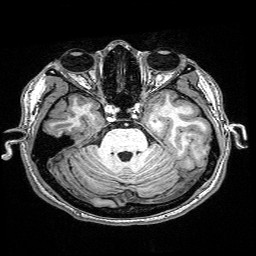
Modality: T1w
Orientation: coronal